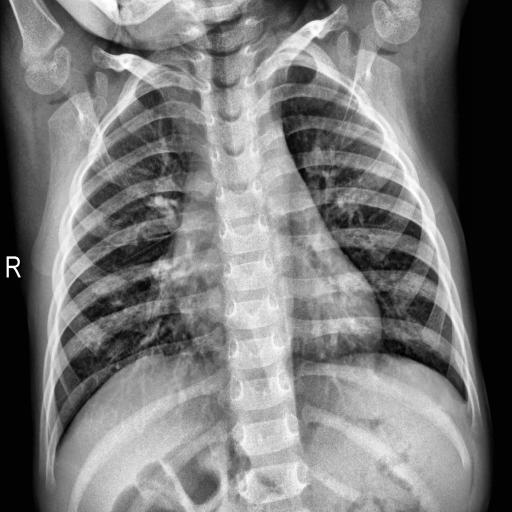
Finding: NORMAL